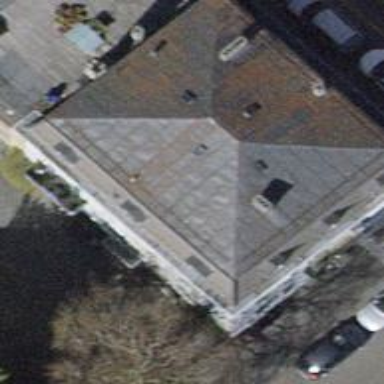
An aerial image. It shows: Unique quadruple saltbox-shaped roof outlines building with multiple apartments.